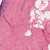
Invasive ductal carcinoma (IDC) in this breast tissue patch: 0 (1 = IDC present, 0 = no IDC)